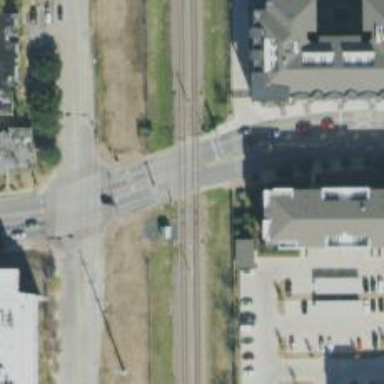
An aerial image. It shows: Light rail railway with electrified contact line.